This plot shows a bearing's acceleration signal over time (raw waveform). Classify the bearing condition as one of: normal, inner_race, outer_race, ball.
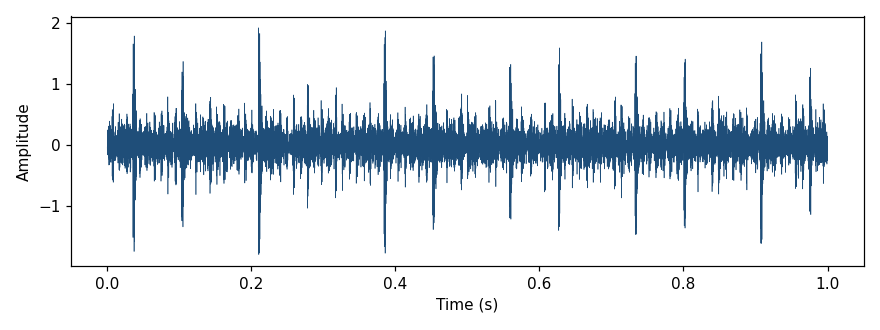
Answer: outer_race